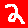
Digit: 2